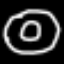
Label: donut